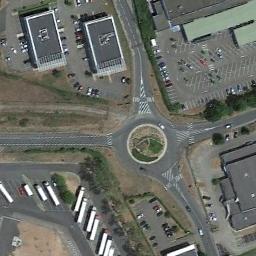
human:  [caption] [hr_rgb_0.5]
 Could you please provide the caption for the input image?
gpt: The roundabout with four exits and entrances is surrounded by some buildings and parking lots .

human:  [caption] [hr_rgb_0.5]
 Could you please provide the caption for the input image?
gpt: The roundabout is next to buildings and parking lot .

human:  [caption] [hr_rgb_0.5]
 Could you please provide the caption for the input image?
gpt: There are several vehicles on the road at the roundabout of four roads, Many buildings and some trees around the roundabout, And many cars parked in the open space beside the roundabout .

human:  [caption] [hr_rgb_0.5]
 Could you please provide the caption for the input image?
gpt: There are many cars in the parking lot near the roundabout .

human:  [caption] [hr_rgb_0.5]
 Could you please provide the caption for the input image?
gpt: There are some buildings and white trucks beside the roundabout .